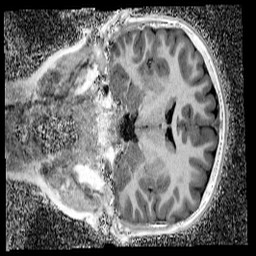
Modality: UNIT1_denoised
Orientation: coronal
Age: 9
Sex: male
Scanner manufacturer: siemens
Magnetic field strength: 3 T
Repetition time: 4 s
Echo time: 0.00299 s